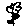
Label: flower